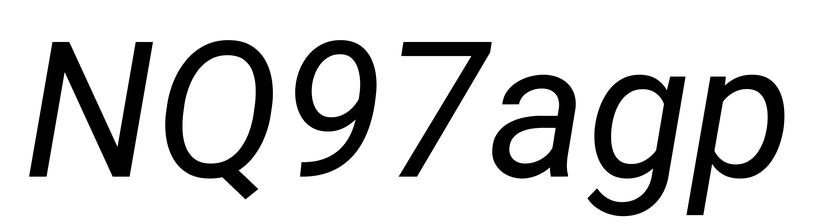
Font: Roboto-Italic_Italic